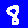
Digit: 8